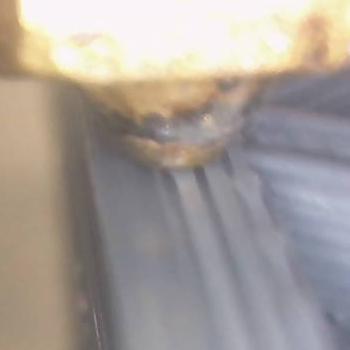
Flow rate: 49%